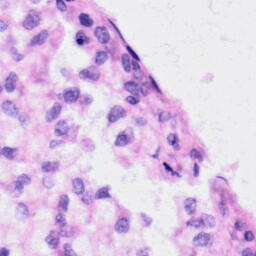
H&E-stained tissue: Liver